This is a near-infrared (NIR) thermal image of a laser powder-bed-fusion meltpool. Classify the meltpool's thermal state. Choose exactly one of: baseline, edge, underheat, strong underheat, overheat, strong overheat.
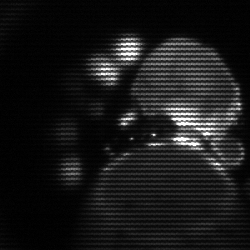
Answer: edge